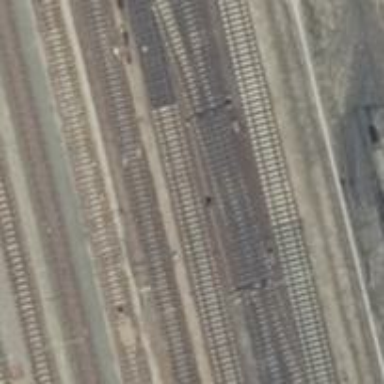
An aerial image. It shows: Railway switch.